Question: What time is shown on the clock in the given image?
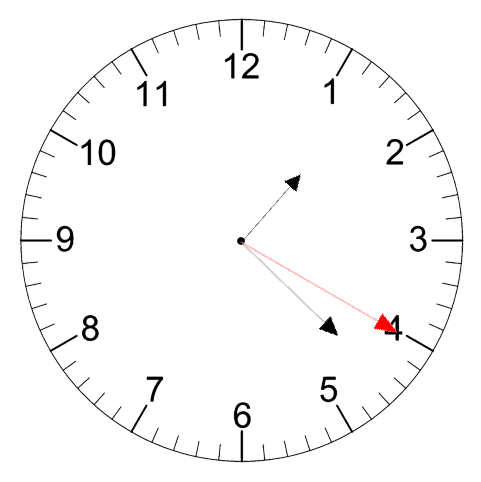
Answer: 01:22:20